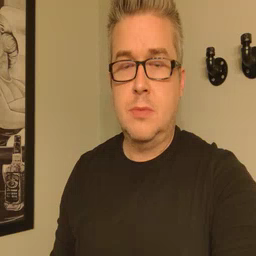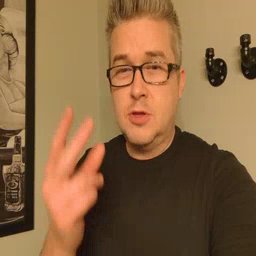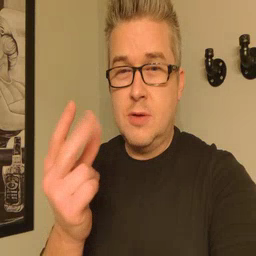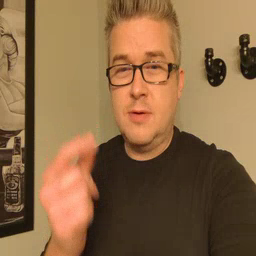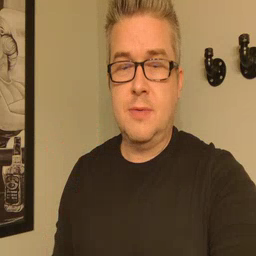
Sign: dog